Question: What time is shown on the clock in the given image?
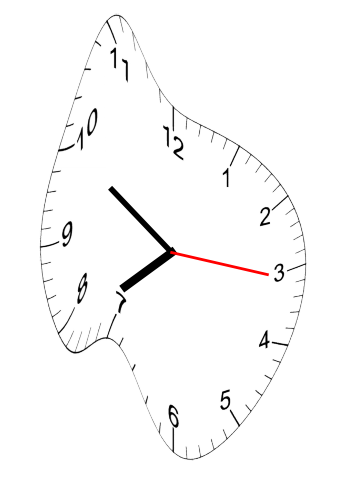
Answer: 07:50:16